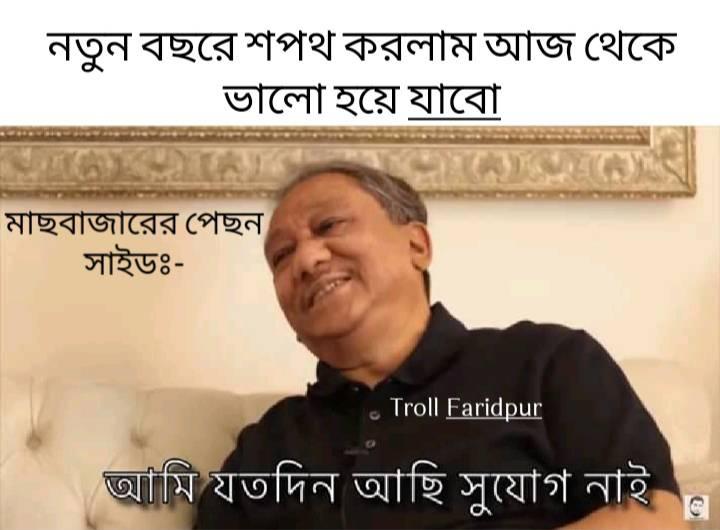
Caption: নতুন বছরে শপথ করলাম আজ থেকে ভালো হয়ে যাবো     মাছবাজারের পেছন সাইড    আমি যতদিন আছি সুযোগ নাই
Label: non-hate